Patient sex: M
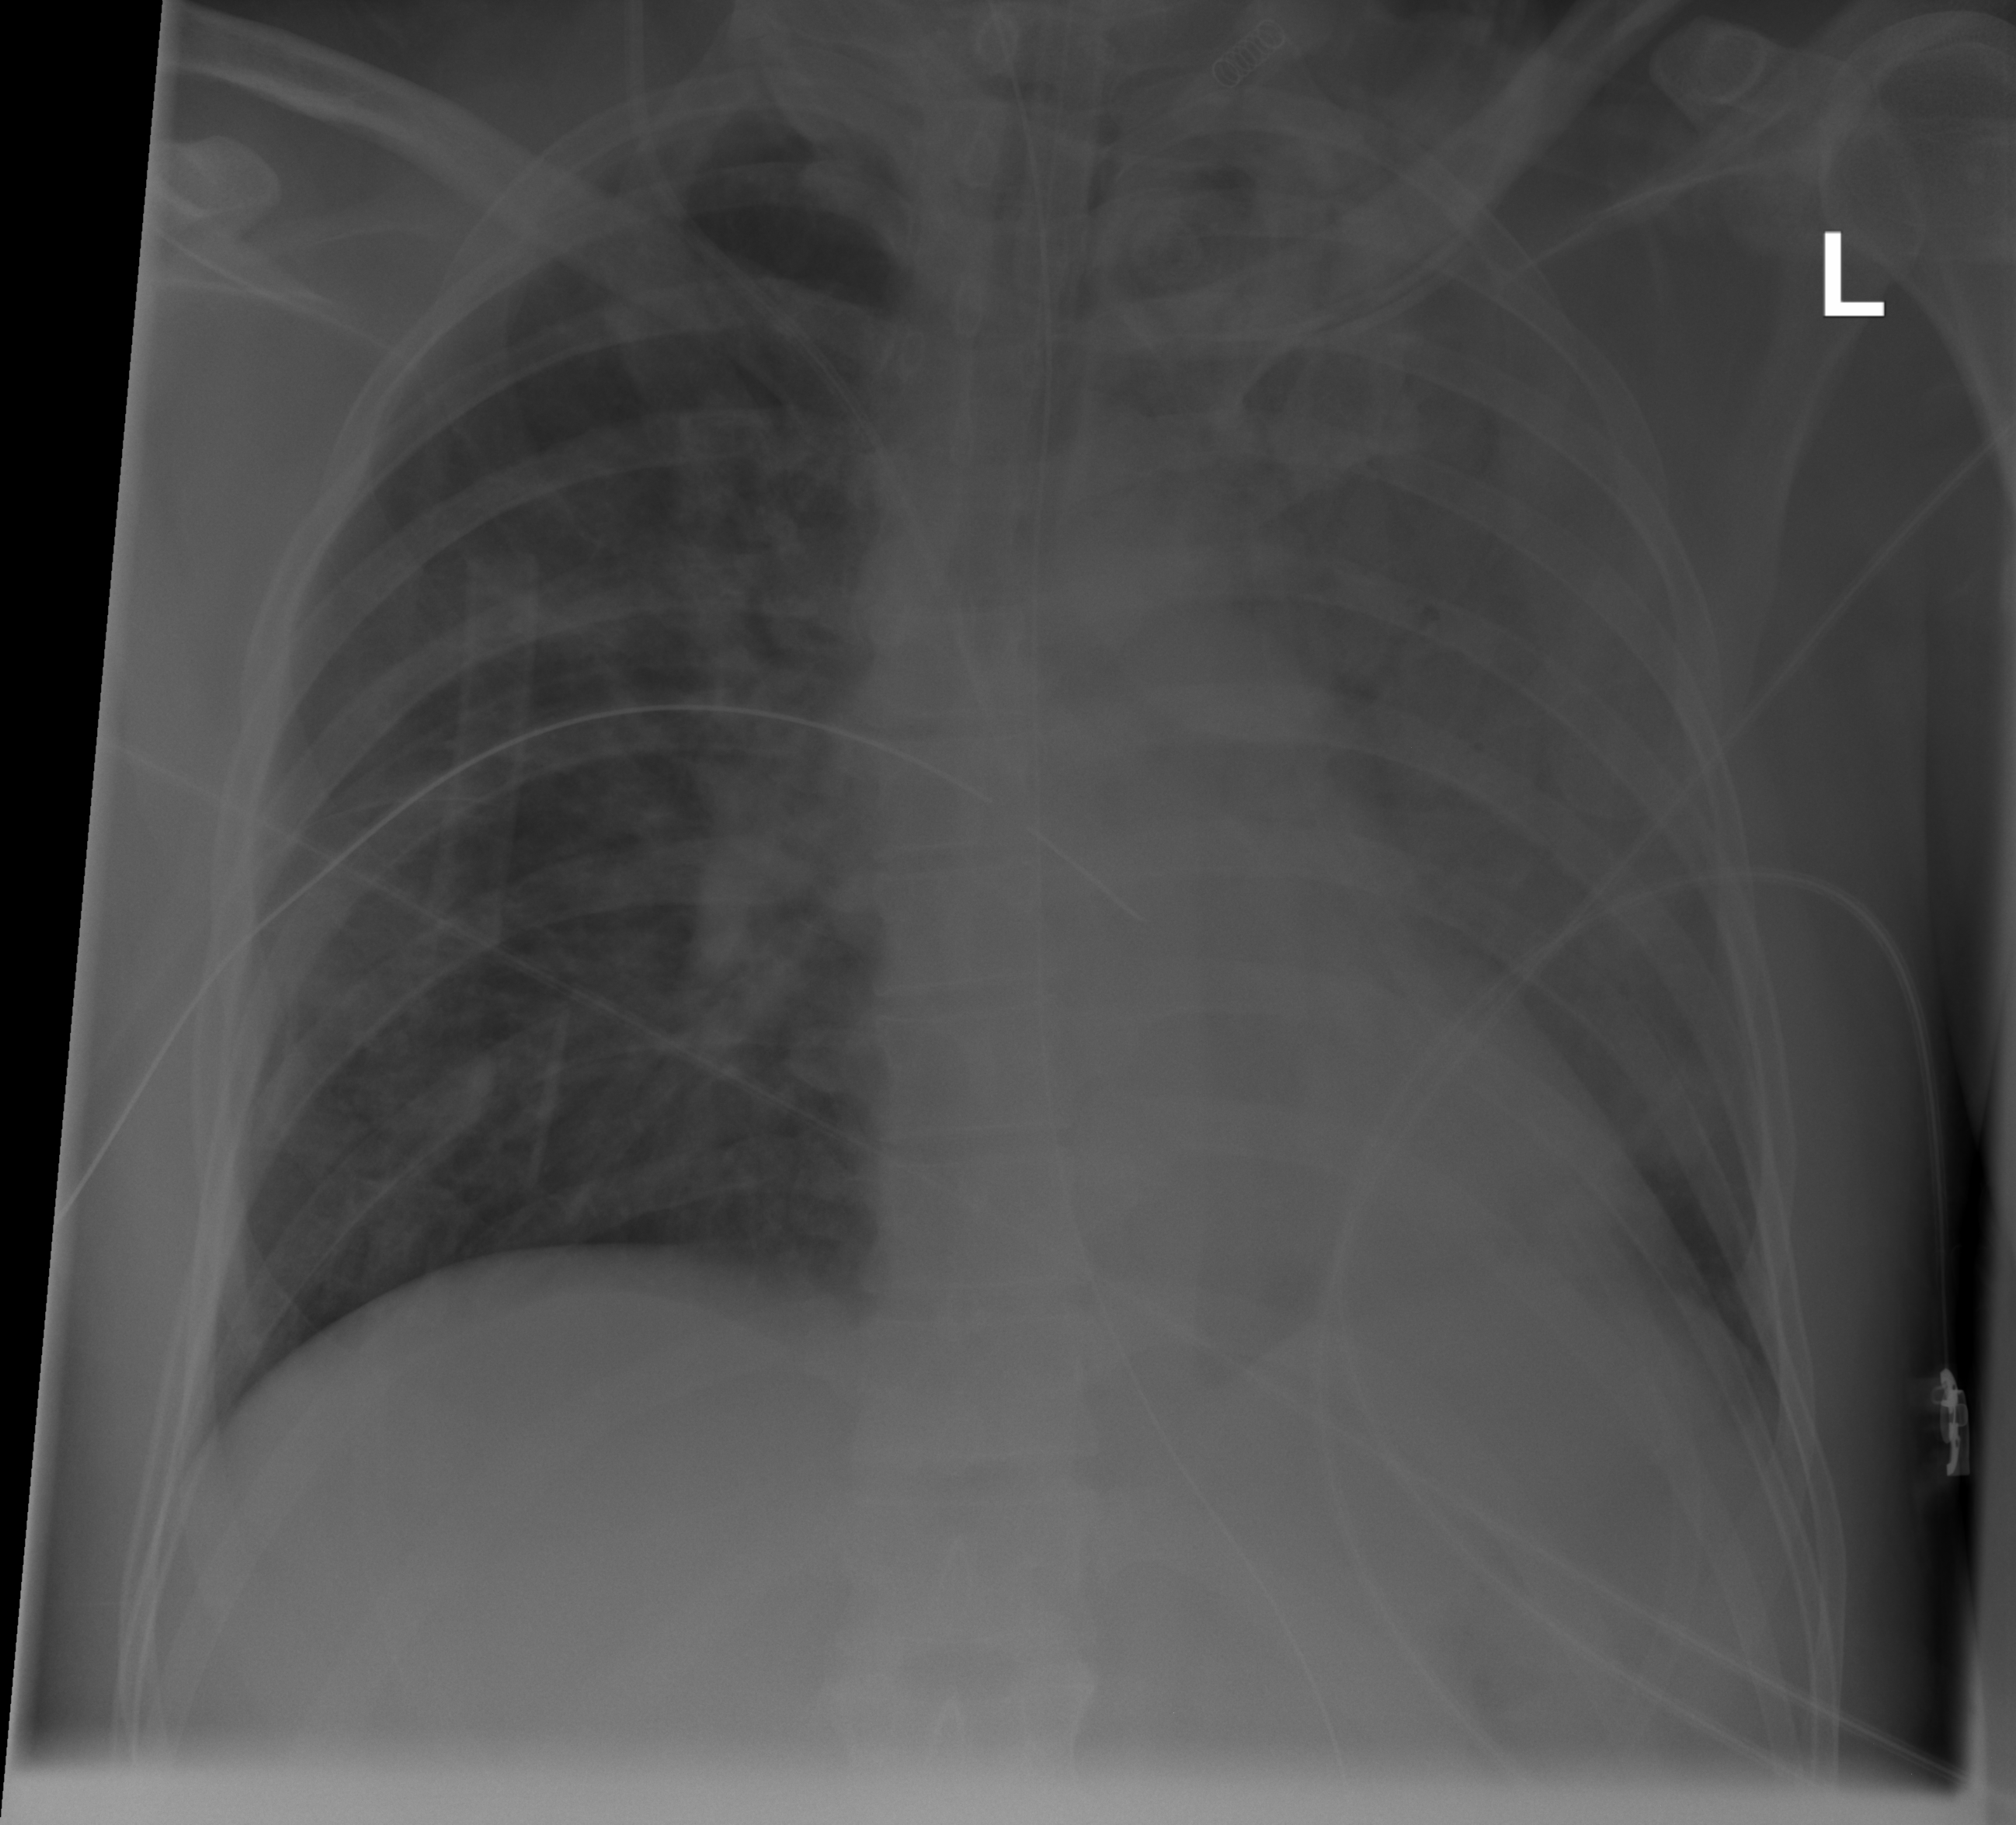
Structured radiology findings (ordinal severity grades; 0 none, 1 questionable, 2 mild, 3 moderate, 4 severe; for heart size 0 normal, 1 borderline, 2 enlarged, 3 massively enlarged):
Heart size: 0
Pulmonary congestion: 2
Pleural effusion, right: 0
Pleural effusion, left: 0
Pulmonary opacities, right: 2
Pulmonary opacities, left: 3
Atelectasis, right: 0
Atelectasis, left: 3